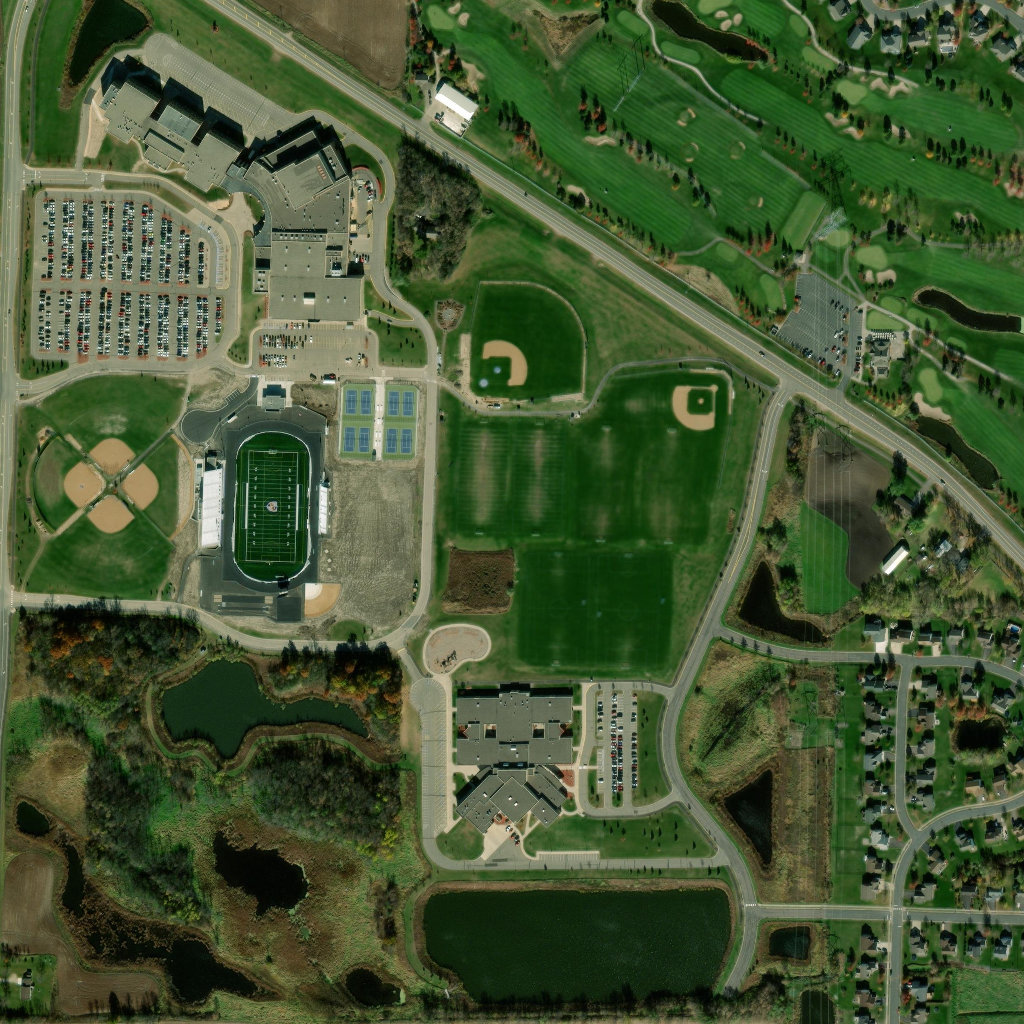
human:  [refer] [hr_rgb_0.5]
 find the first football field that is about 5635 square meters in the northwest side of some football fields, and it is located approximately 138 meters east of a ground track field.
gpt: <box>[[44, 41, 50, 52, 0]]</box>

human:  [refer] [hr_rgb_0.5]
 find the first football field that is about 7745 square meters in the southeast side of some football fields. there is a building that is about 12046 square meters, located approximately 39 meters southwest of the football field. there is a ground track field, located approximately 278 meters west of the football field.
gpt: <box>[[58, 53, 65, 64, 0]]</box>

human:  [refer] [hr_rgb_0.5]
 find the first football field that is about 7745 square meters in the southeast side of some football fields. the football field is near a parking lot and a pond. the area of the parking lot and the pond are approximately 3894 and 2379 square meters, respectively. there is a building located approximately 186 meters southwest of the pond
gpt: <box>[[58, 53, 65, 64, 0]]</box>

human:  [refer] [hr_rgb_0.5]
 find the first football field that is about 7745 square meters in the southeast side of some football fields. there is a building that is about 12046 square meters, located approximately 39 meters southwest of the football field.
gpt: <box>[[58, 53, 65, 64, 0]]</box>

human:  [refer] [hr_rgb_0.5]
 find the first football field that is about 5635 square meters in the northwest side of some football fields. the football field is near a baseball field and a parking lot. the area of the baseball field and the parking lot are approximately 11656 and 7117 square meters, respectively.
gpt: <box>[[44, 41, 50, 52, 0]]</box>

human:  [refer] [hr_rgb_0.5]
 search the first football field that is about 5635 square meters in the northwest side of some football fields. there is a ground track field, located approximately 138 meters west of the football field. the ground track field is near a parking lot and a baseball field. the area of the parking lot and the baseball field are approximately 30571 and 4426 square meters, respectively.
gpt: <box>[[44, 41, 50, 52, 0]]</box>